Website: macys
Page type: billing-address
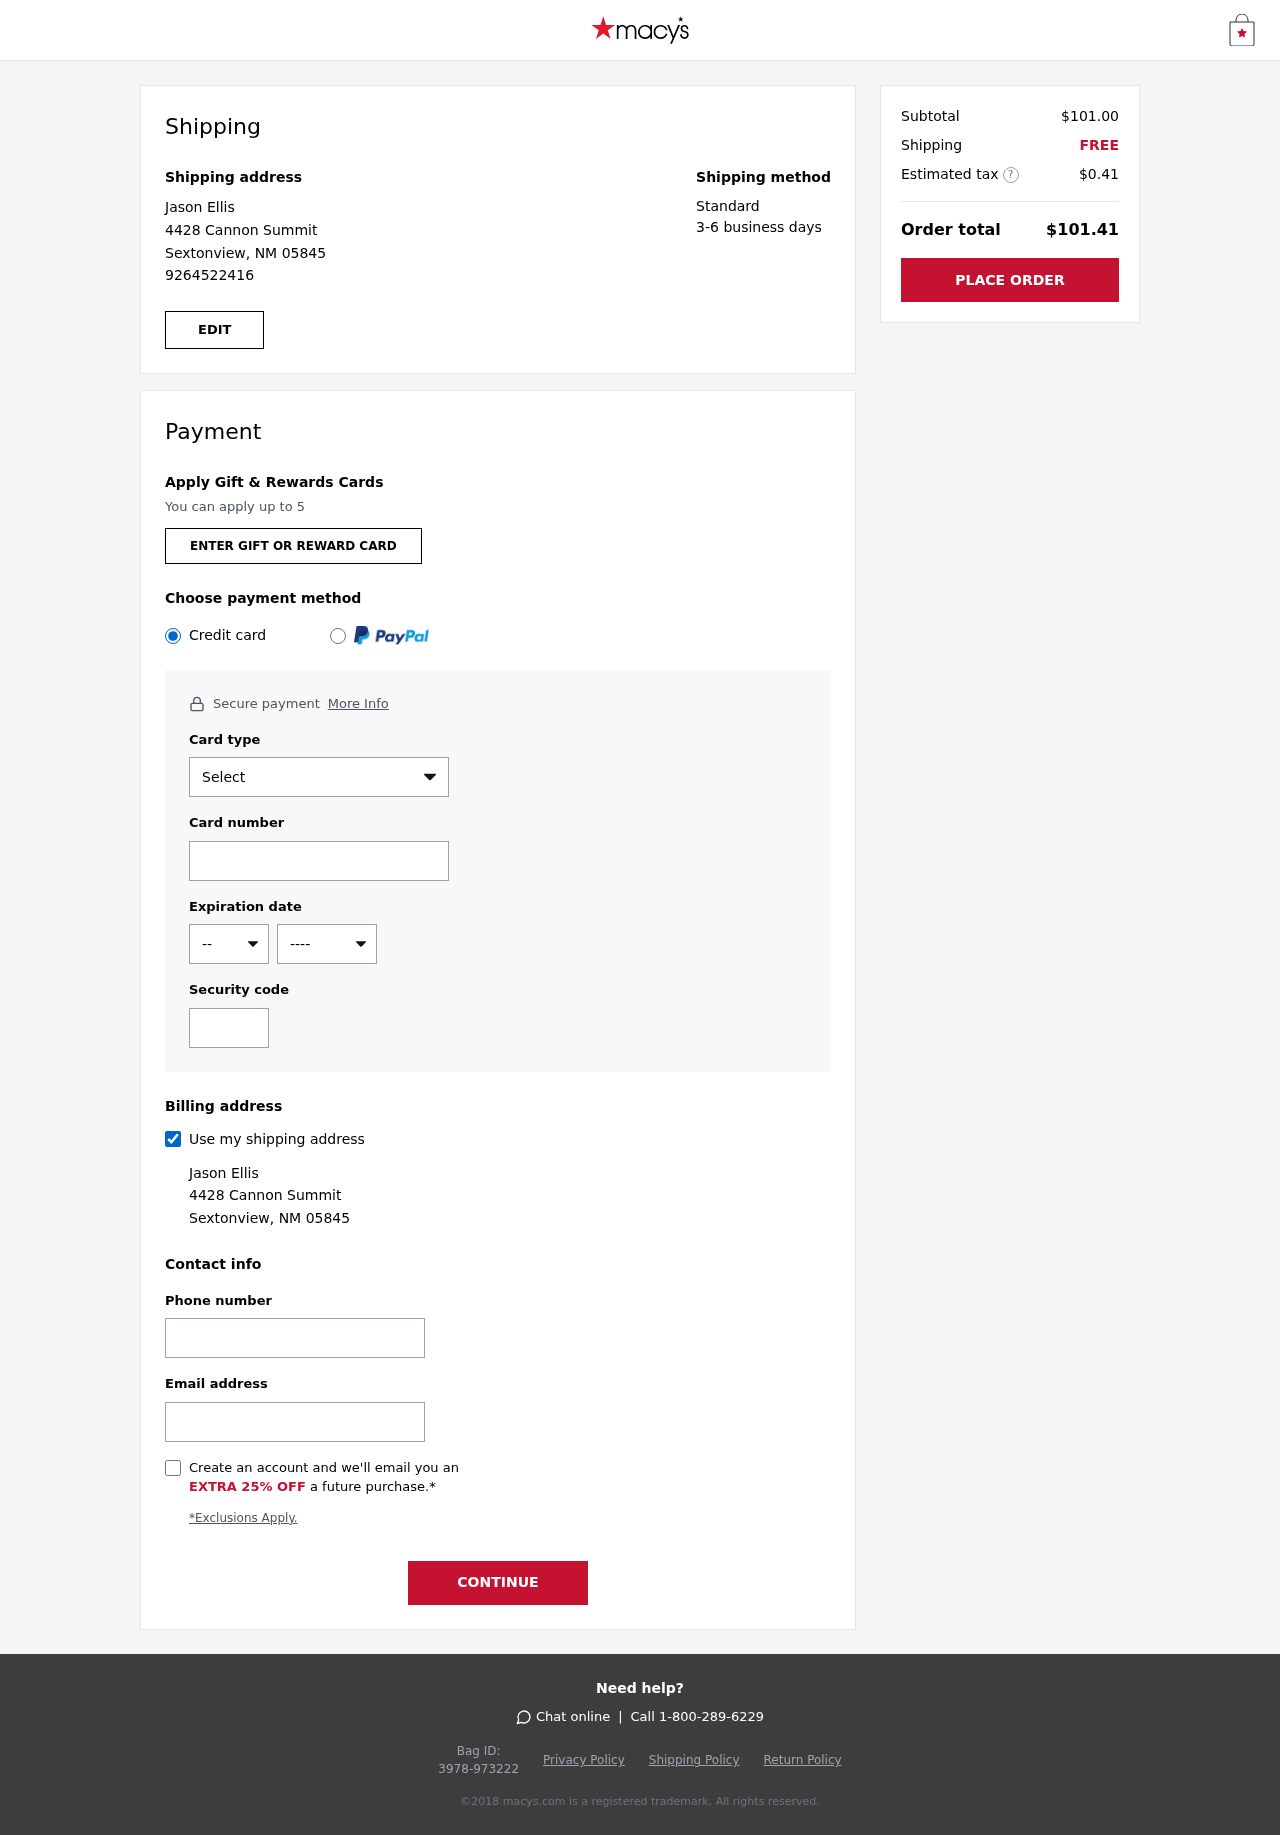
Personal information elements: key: PII_CARD_CVV
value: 460
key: PII_CARD_EXPIRY_MONTH
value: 08
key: PII_CARD_EXPIRY_YEAR
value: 28
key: PII_CARD_NUMBER
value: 6554 2902 5492 9304
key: PII_CARD_TYPE
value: Discover
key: PII_EMAIL
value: jason.ellis@gmail.com
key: PII_FULLNAME
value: Jason Ellis
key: PII_PHONE
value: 9264522416
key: PII_STREET
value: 4428 Cannon Summit
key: PII_CITY_STATE_ZIP
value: Sextonview, NM 05845
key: PII_FIRSTNAME
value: Jason
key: PII_LASTNAME
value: Ellis
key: PII_FULLNAME2
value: Jason Ellis
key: PII_FULLNAME3
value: Jason Ellis
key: PII_FIRSTNAME2
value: Jason
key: PII_FIRSTNAME3
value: Jason
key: PII_LASTNAME2
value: Ellis
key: PII_LASTNAME3
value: Ellis
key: PII_FIRSTNAME_DERIVED
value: Jason
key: PII_LASTNAME_DERIVED
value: Ellis
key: PII_FULLNAME_DERIVED
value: Jason Ellis
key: PII_NAME_FULL_DERIVED
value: Jason Ellis
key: PII_PHONE2
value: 9264522416
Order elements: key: ORDER_SUBTOTAL
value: $101.00
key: ORDER_SHIPPING_COST
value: FREE
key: ORDER_TAX
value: $0.41
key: ORDER_TOTAL
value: $101.41